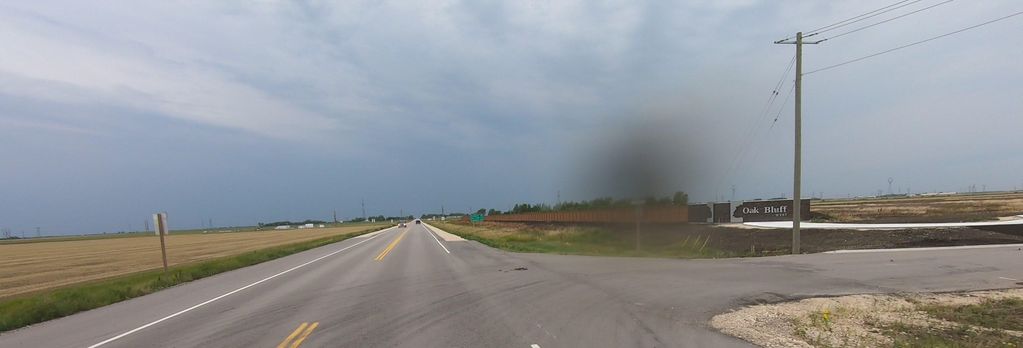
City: winnipeg